Question:
I'm trying to add effects to my items using QtQuick 2 with QtGraphicalEffects, but I don't quite understand how to tweak really blurry effects to look right.
In this case, the drop shadow is poorly sized and is getting clipped at the edges before it entirely fades away. How can I make it blend in nicely and not get cut off?
This is the code for the window:
'''
import QtQuick 2.0
import QtGraphicalEffects 1.0
Item {
width: 250
height: 75
Text {
id: textItem
x: 10; y: 10
text: "how can I fix my shadow?"
}
DropShadow {
id: shadowEffect
anchors.fill: textItem
source: textItem
radius: 8
samples: 16
horizontalOffset: 20
verticalOffset: 20
}
}
'''
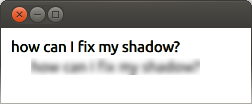
Answer: You must allow the original item (which will be replicated by the effect) to have enough space around it to allow the effect to be drawn completely, I would do something like this :
'''
import QtQuick 2.0
import QtGraphicalEffects 1.0
Item {
width: 320;
height: 240;
Text {
id: textItem;
anchors.centerIn: parent;
text: "how can I fix my shadow?";
/* extend the bounding rect to make room for the shadow */
height: paintedHeight + (shadowEffect.radius * 2);
width: paintedWidth + (shadowEffect.radius * 2);
/* center the text to have space on each side of the characters */
horizontalAlignment: Text.AlignHCenter;
verticalAlignment: Text.AlignVCenter;
/* hide the original item because the Graphical Effect duplicates it anyway */
visible: false;
}
DropShadow {
id: shadowEffect;
anchors.fill: source;
source: textItem;
radius: 8;
samples: 16;
horizontalOffset: 20;
verticalOffset: 20;
}
}
'''